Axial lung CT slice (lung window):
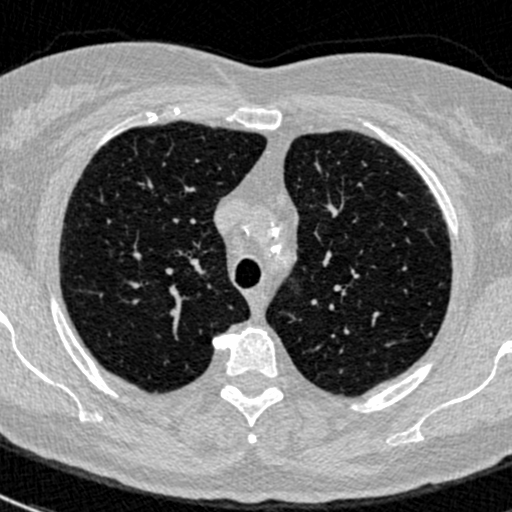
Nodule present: no